Question: I need to show a scatter plot of a time series variable that is static in every year (the plot is actually a bunch of vertical lines). And I need to create a tendency line that shows the changes in the different time periods.

Notice that the tendency is broken over time because of structural changes on the variable that is being measured.
The code I used was 'two-way (scatter var1 var2)'. The lines were hand-drawn to show an approximate example of how the final result should look.
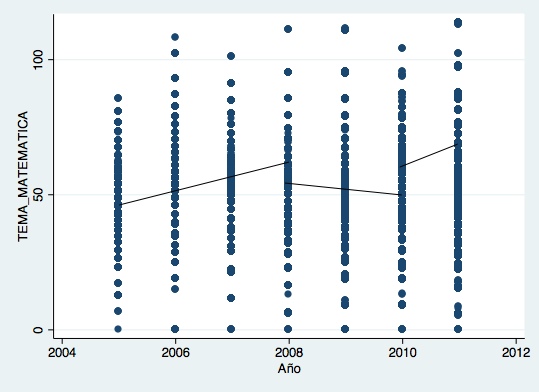
Answer: It seems that you have already got a graph with line segments.
'''
. webuse grunfeld
. line invest year if company == 1 ///
|| lfit invest year if company == 1 ///
|| lfit invest year if company == 1 & year < 1945, ///
lp(dash) legend(order(2 "all years" 3 "before 1945"))
'''
shows some technique you may not know. The second command should be typed on one line. Omit '///' if typing interactively.
But where is the code you tried? That's expected in posts in this forum.